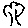
Label: tree